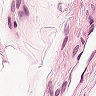
Metastatic tissue present: no